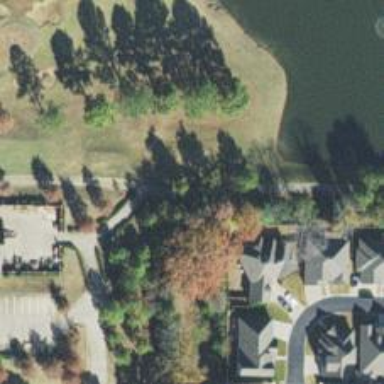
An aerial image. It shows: Service road used as golf cart path.